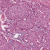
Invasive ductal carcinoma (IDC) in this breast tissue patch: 1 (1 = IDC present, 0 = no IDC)